Question: The application has a 'Tabbar Controller' as its 'rootViewController'. Now the requirement is on click of a button in the 'navigation bar', another view should come half way into the screen without any tab bar, and the other half should have the original view that has the 'tab bar' in it. Is this possible to create?
Any help would be appreciated.
EDIT 1:
I did try
'''
[UIApplication sharedApplication].keyWindow.rootViewController.view.frame = CGRectMake();
'''
but the problem is, another view wont be seen in this, as the whole window frame is being shifted.
EDIT 2:
I have added a dummy pic of the requirement.
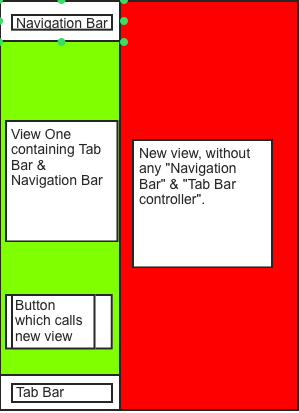
Answer: Finally found the solution to it.
On click of the button,
'''
objThird.view.frame = CGRectMake(120, 0, 320, 480);
UIView *windowVIew = [self.tabBarController.view superview];
[windowVIew addSubview:objThird.view];
self.tabBarController.view.frame = CGRectMake(-200, 0, 320, 480);
'''
'objThird' = Object of new view that i want when the button is pressed.
'self.tabBarController.view superview' = Gives you the window view. thus now you can add your view to the window.
And the rest is just playing with the frames of the views.